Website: walmart
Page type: billing-address
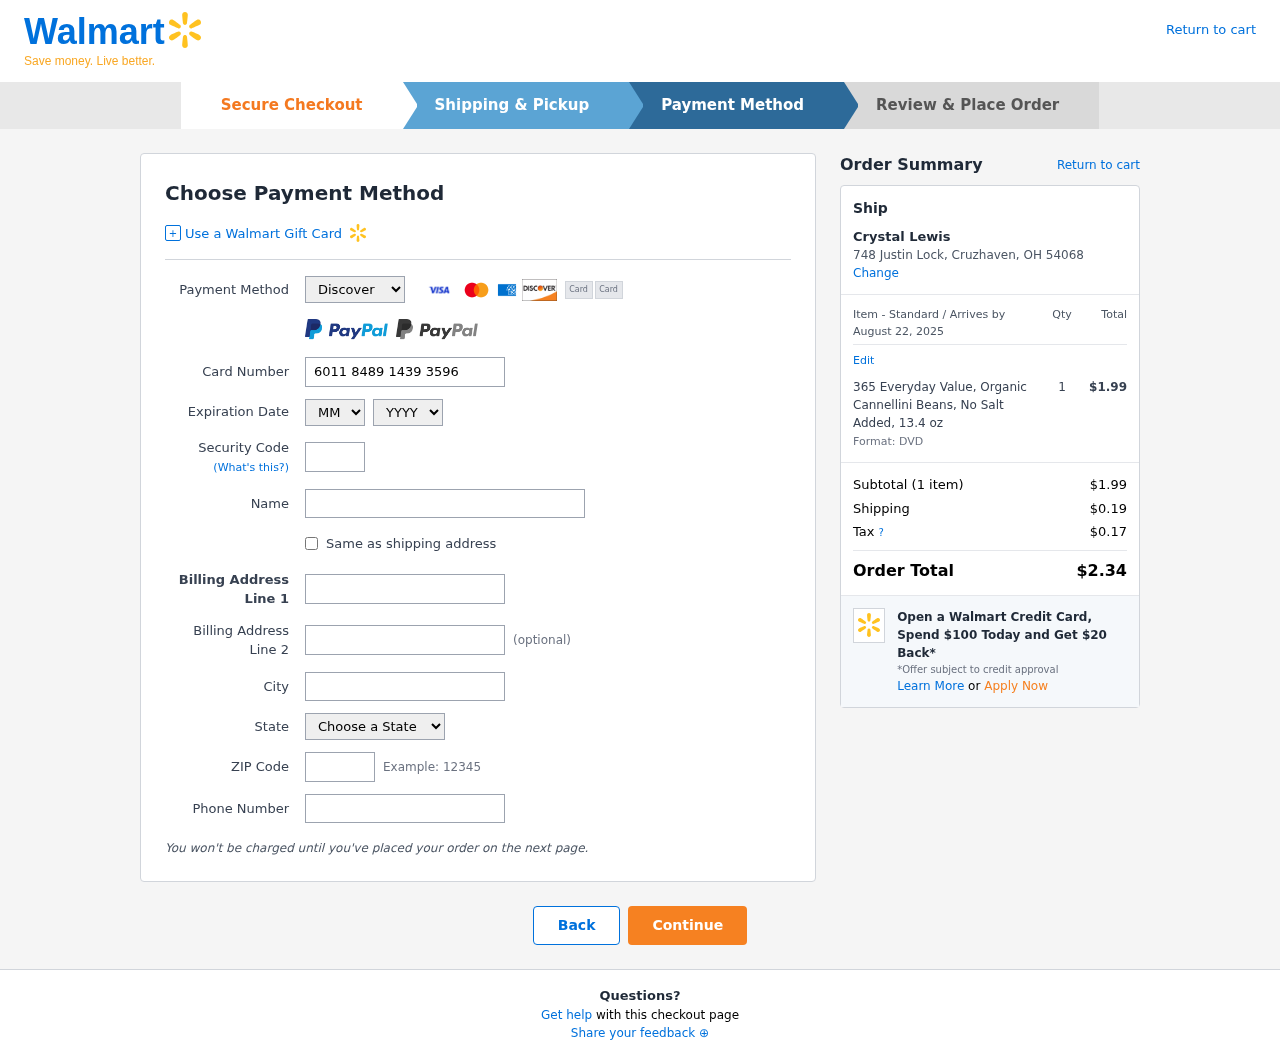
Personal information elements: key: PII_CARD_CVV
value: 548
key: PII_CARD_EXPIRY_MONTH
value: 08
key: PII_CARD_EXPIRY_YEAR
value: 28
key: PII_CARD_NUMBER
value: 6011 8489 1439 3596
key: PII_CARD_TYPE
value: Discover
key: PII_CITY
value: Cruzhaven
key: PII_CITY_STATE_ZIP
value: Cruzhaven, OH 54068
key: PII_FULLNAME
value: Crystal Lewis
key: PII_PHONE
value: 7334713135
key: PII_POSTCODE
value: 54068
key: PII_STATE
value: Ohio
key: PII_STREET
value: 748 Justin Lock
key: PII_STREET2
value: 999 Cindy Dam Suite 727
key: PII_FULLNAME2
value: Crystal Lewis
Product elements: key: PRODUCT1_NAME
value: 365 Everyday Value, Organic Cannellini Beans, No Salt Added, 13.4 oz
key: PRODUCT1_PRICE
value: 1.99
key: PRODUCT1_QUANTITY
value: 1
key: PRODUCT1_DESC
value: Format: DVD
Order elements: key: ORDER_DELIVERY_DATE
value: August 22, 2025
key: ORDER_NUM_ITEMS
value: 1
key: ORDER_SUBTOTAL
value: $1.99
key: ORDER_SHIPPING_COST
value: $0.19
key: ORDER_TAX
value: $0.17
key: ORDER_TOTAL
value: $2.34